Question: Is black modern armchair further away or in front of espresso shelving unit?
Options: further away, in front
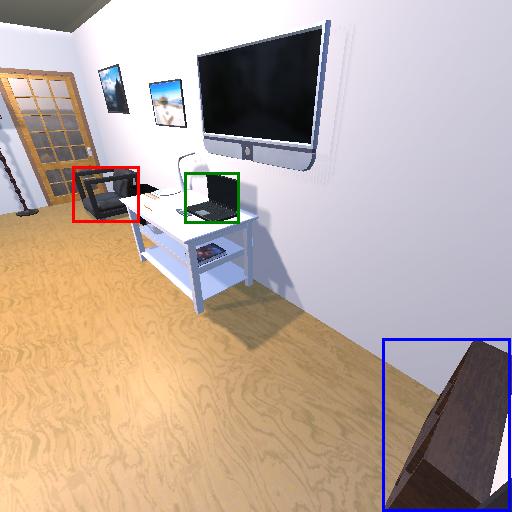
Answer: further away